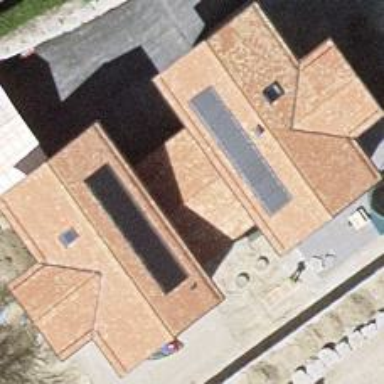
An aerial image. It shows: Simple house.